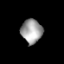
Tissue: lung
Cell type: Epithelial cells
Senescence score: 0.1401
Nuclear area (px): 495
Mean DAPI intensity: 158.865